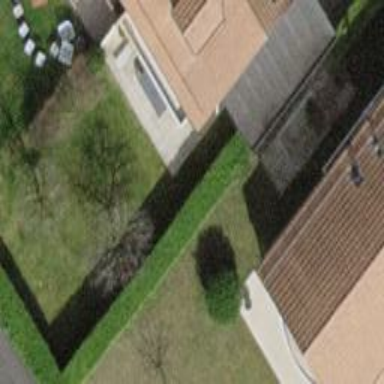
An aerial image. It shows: Garden surrounded by fence.